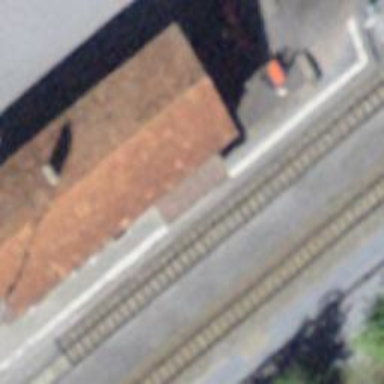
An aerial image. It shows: Train station building.